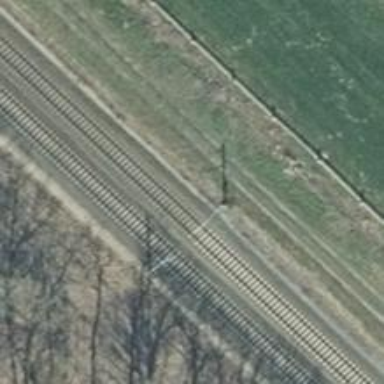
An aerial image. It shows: Milestone along the railway with catenary mast.